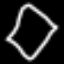
Label: diamond